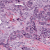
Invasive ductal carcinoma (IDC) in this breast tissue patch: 1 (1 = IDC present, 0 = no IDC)